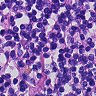
Metastatic tissue present: no